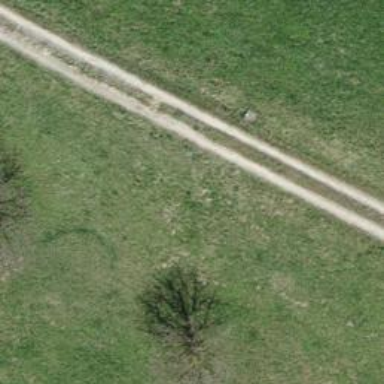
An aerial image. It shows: Track with grade 3 surface.